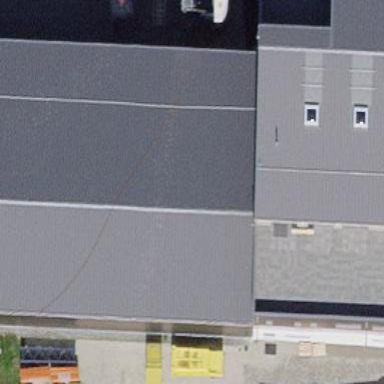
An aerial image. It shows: Industrial building.